Question: I have made program which encrypts and decrypts Vigenere's cipher but I have several problems.
- - 'K'-
Here's my code:
'''
#include <stdio.h>
#include <stdlib.h>
#include <stdbool.h>
#include <string.h>
#include <ctype.h>
int main(int argc, char **argv) {
char message[100];
int choice;
int i, j;
char pass[33];
int value;
char repeat = 1;
while (repeat == 1) {
printf("Enter operation
");
printf("Encrypt - 1
");
printf("Decrypt - 2
");
scanf("%d", &choice);
if (choice == 1) {
printf("Please enter message to encrypt
");
while (getchar() != '
');
fgets(message, 100, stdin);
printf("Enter password
");
scanf("%s", &pass);
for (i = 0, j = 0; i < strlen(message); i++, j++) {
if (message[i] == ' ')
continue;
if (j >= strlen(pass)) {
j = 0;
}
if (!isupper(message[i])) {
value = (((message[i]) - 97) + ((pass[j]) - 97));
}
if (!islower(message[i])) {
value = (((message[i]) - 65) + ((pass[j]) - 65));
}
printf("%c", 97 + (value % 26));
}
printf("
Would you like to repeat? [1/0]
");
scanf("%d", &repeat);
} else
if (choice == 2) {
printf("Enter message do decrypt
");
while (getchar() != '
');
fgets(message, 100, stdin);
printf("Zadejte heslo
");
scanf("%s", &pass);
for (i = 0, j = 0; i < strlen(message); i++, j++) {
if (message[i] == ' ')
continue;
if (j >= strlen(pass)) {
j = 0;
}
if (!isupper(message[i])) {
value = (((message[i]) - 96) - ((pass[j]) - 96));
}
if (!islower(message[i])) {
value = (((message[i]) - 64) - ((pass[j]) - 64));
}
if (value < 0) {
value = value * -1;
}
printf("%c", 97 + (value % 26));
}
printf("
Would you like to repeat? [1/0]
");
scanf("%d", &repeat);
}
}
return (EXIT_SUCCESS);
}
'''
[
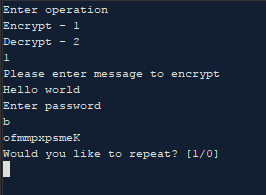
Answer: The main problem in your code is you apply the translation to characters with incorrect tests: you should translate uppercase letters is you have indeed an uppercase letter, not if you don't have a lowercase character. As coded, non letters are translated twice.
Change the code to:
'''
if (islower((unsigned char)message[i])) {
value = (((message[i]) - 'a') + ((pass[j]) - 'a'));
}
if (isupper((unsigned char)message[i])) {
value = (((message[i]) - 'A') + ((pass[j]) - 'a'));
}
'''
Also make sure you use character constants instead of hard-coded ASCII values and make the password lowercase.
In the deciphering case, the offsets seem incorrect. You should be using ''A'' and ''a'' too.